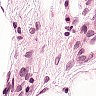
Metastatic tissue present: no